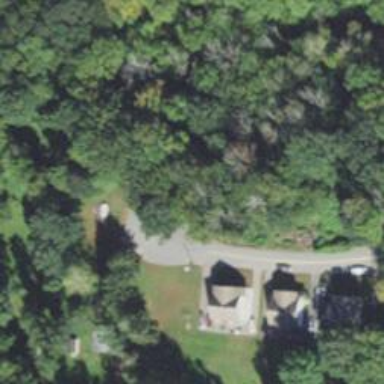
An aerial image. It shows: Residential driveway.